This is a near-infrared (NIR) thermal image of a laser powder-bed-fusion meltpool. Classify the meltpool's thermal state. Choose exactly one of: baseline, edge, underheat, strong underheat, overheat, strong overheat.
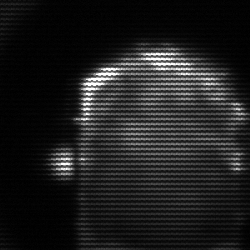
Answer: baseline